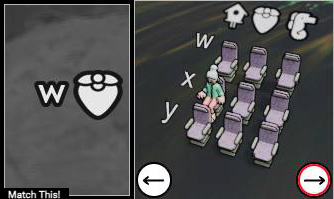
Task: seats
Answer: no